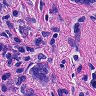
Metastatic tissue present: yes